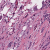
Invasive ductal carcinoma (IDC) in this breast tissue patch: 1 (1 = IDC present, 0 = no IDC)